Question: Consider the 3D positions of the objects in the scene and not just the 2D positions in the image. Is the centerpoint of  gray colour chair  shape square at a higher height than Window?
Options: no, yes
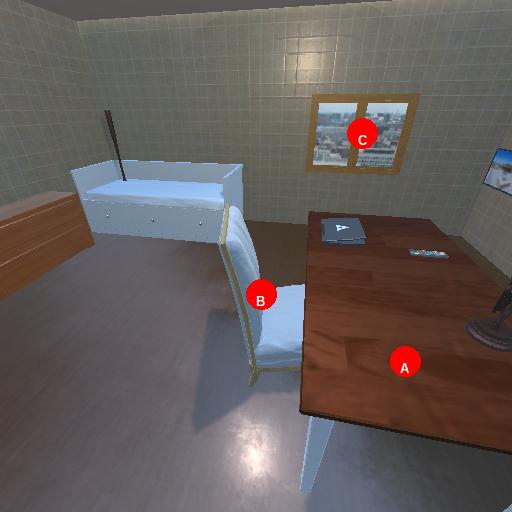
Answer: no